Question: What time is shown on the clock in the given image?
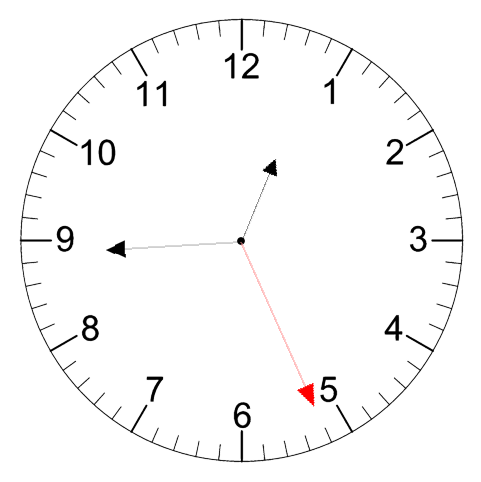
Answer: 12:44:26